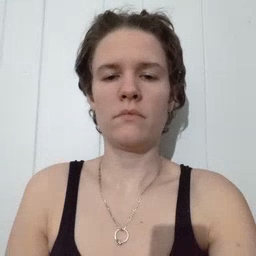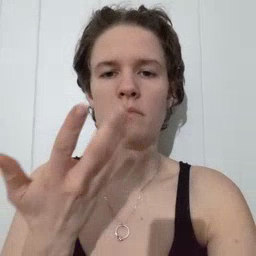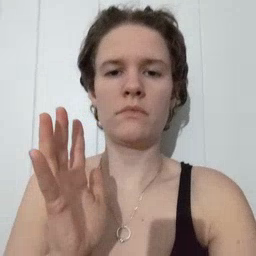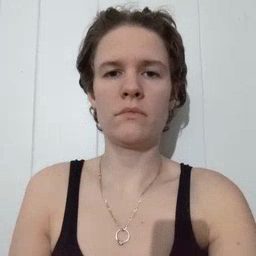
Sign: finish